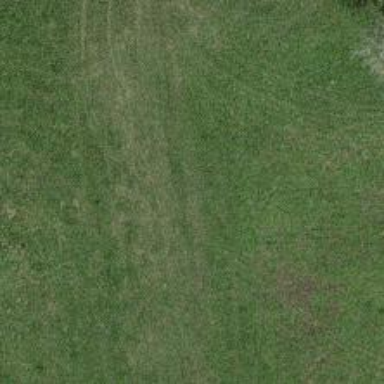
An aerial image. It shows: Ground path.